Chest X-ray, AP view. Patient: 58 years old, sex M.
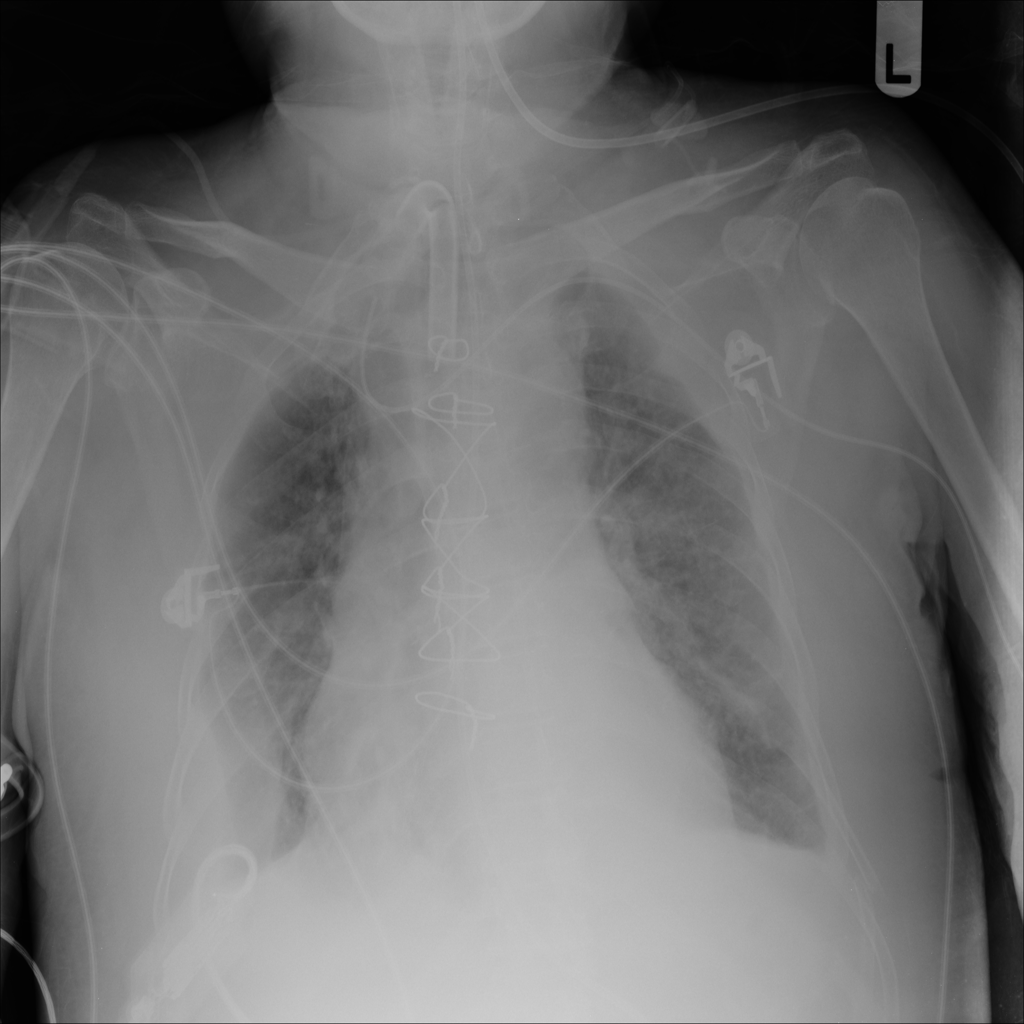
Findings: Effusion